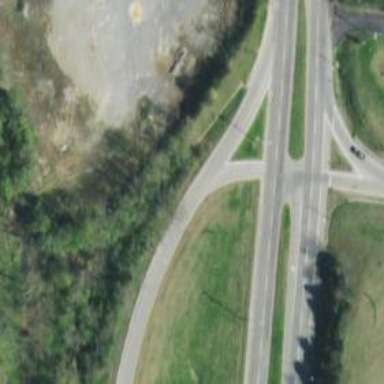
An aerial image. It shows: Secondary link road.